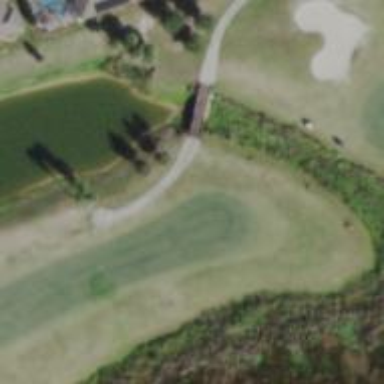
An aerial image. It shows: Path designated for golf carts.